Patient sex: F
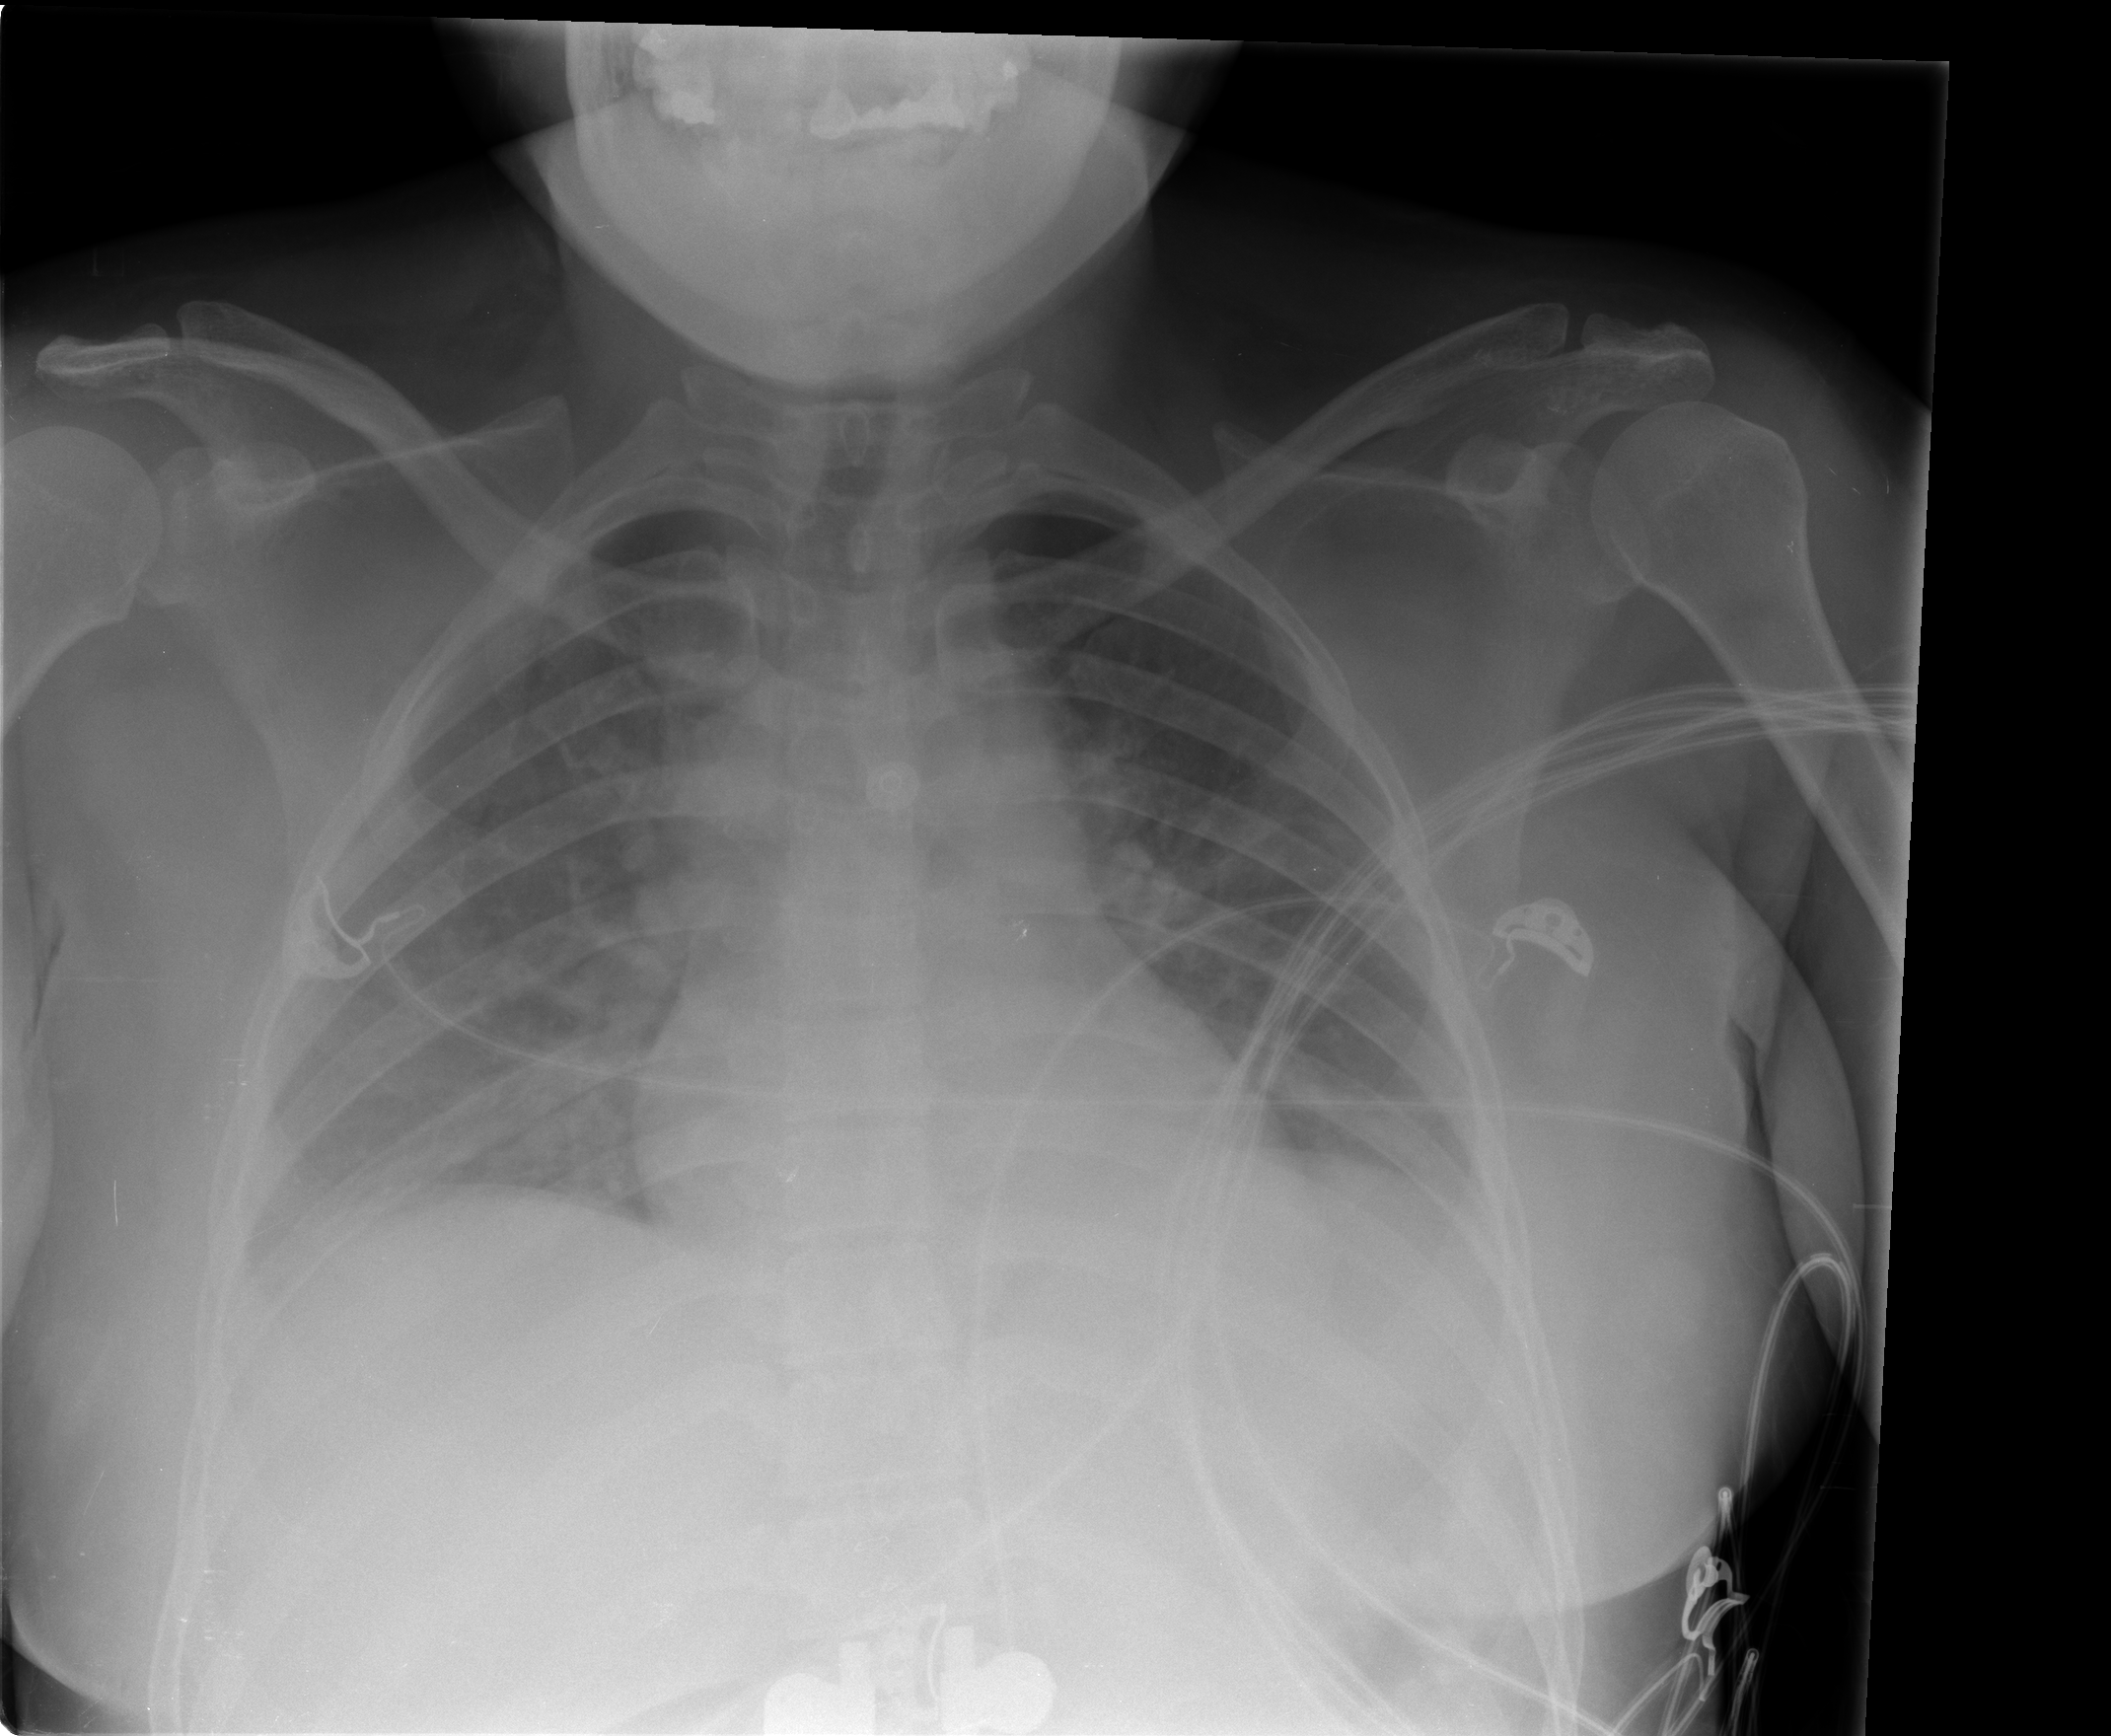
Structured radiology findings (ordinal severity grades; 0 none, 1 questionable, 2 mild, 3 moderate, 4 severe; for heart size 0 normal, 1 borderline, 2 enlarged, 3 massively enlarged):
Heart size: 0
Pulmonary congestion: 0
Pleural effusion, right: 2
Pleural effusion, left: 1
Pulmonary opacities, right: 1
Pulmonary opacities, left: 0
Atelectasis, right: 2
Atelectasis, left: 1